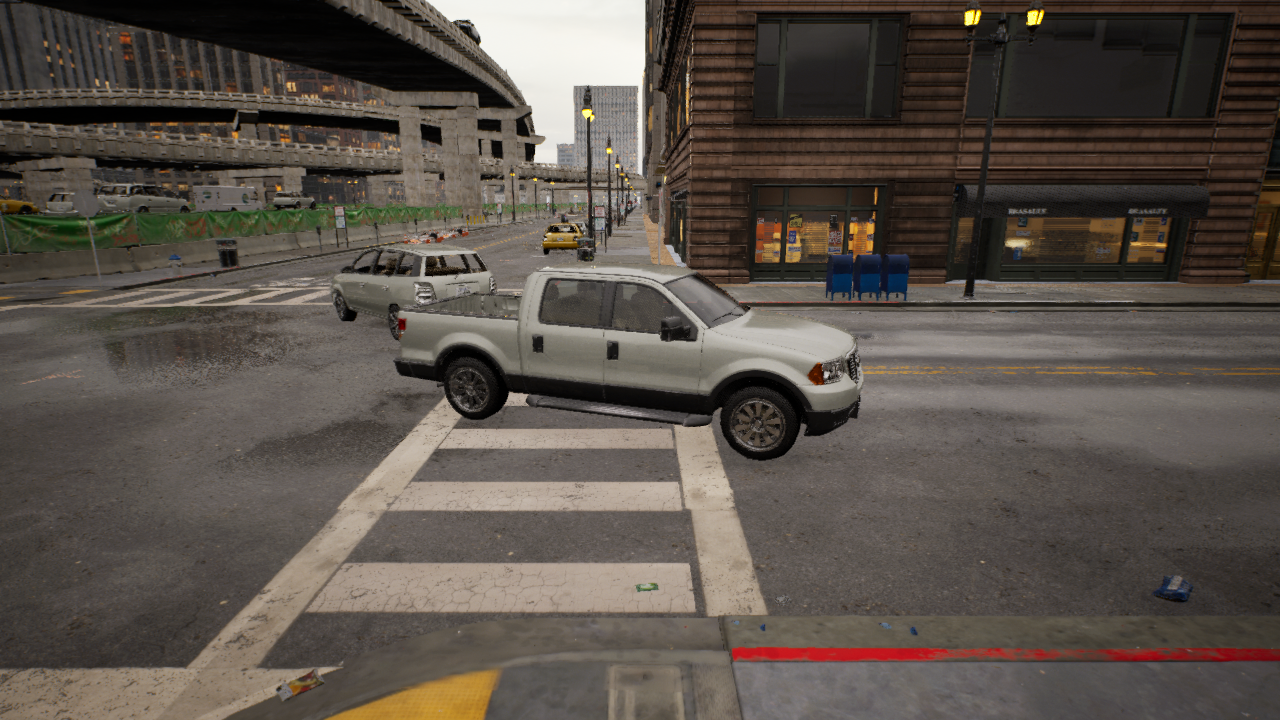
Venue: intersection
Lighting: golden hour
Vehicle rig: pickup